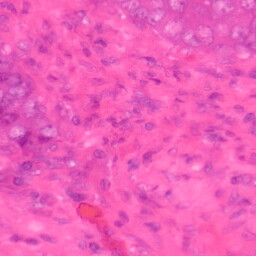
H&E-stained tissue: Colon